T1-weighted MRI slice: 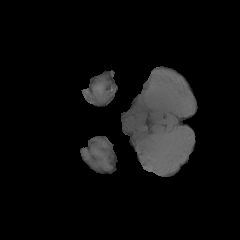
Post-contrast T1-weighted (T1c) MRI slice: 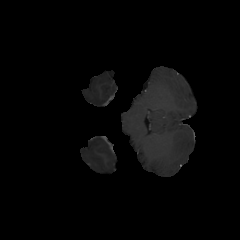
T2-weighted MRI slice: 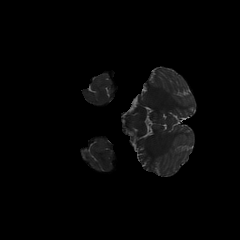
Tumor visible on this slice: no